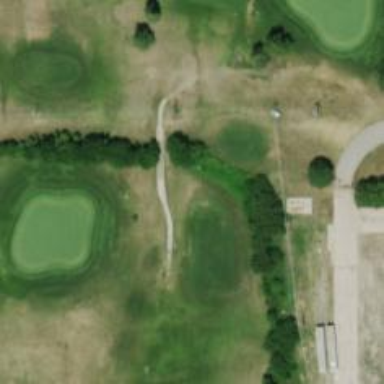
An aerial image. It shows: Pathway for golfing.